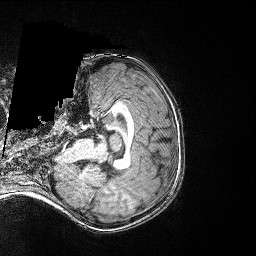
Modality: T1w
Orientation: axial